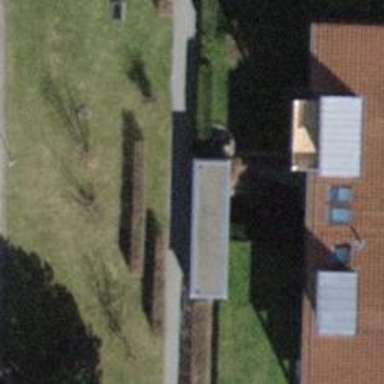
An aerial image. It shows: Hedge acting as barrier.